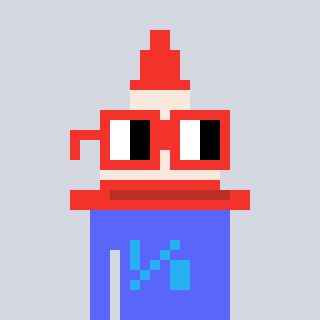
a pixel art character with square red glasses, a cone-shaped head and a purple-colored body on a cool background